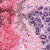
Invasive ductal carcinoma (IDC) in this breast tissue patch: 0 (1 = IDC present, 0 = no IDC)